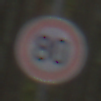
Verkehrszeichen: Geschwindigkeit80
Umgebung: Outdoor, Nature
Tageszeit: Midday
Wetter: Overcast
Licht: Natural
Jahreszeit: NotSpecified
Kontrast: LowContrast